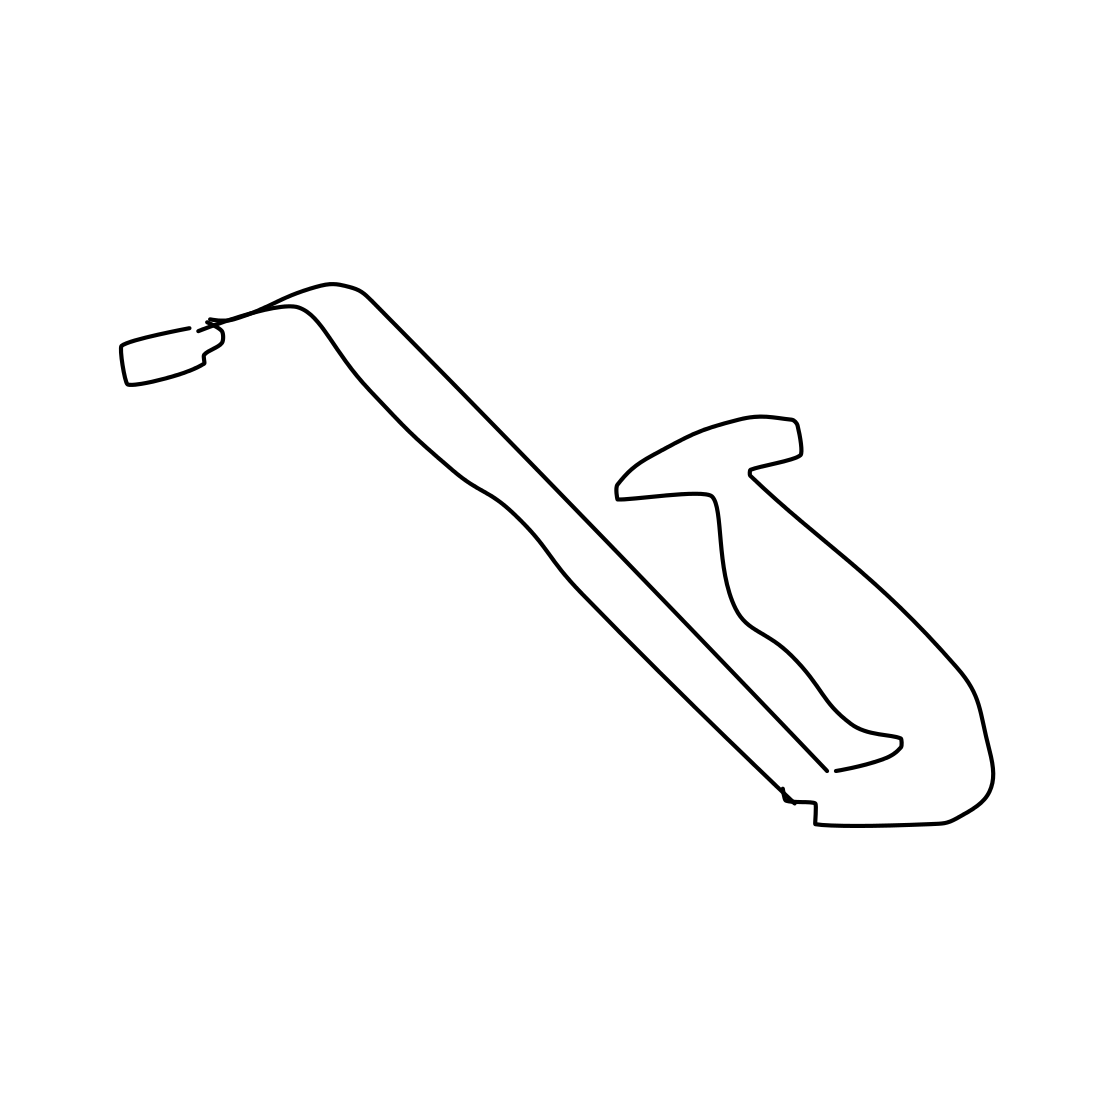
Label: saxophone